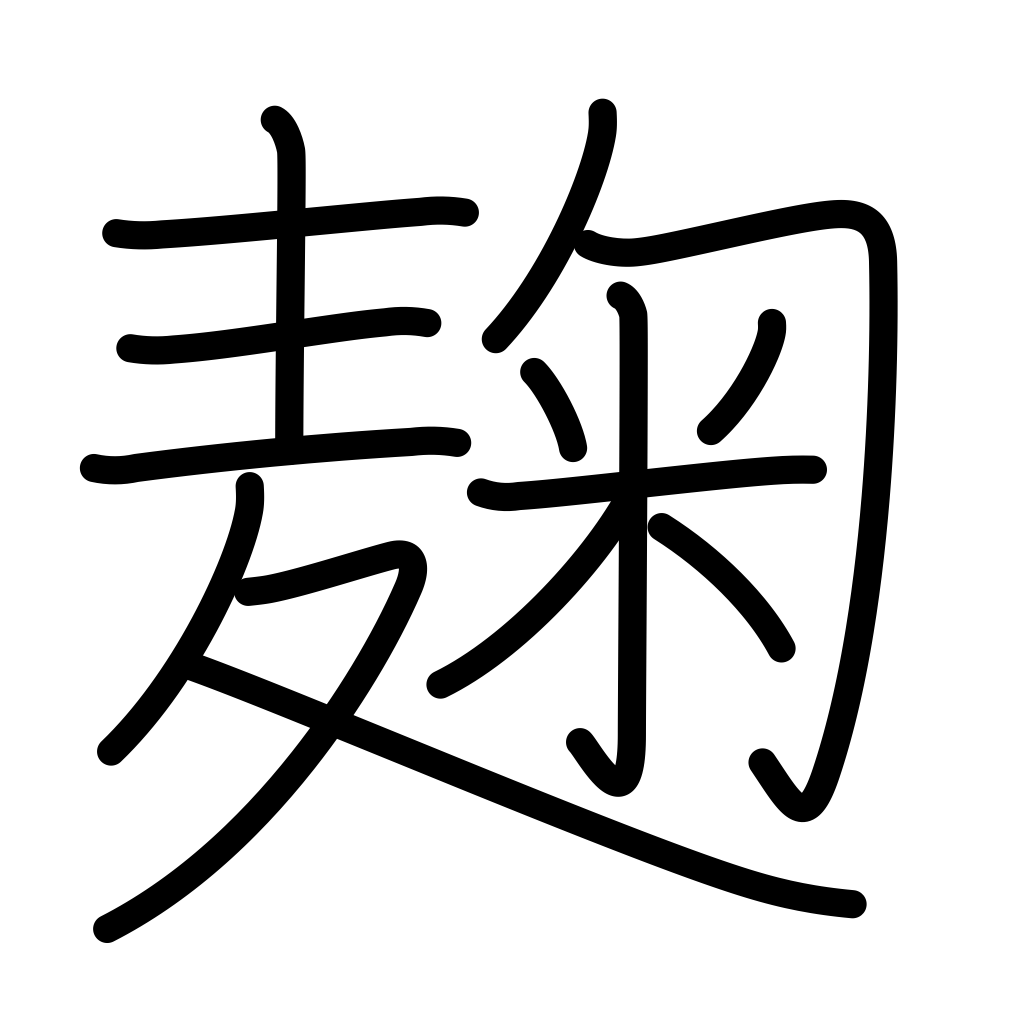
Meaning: malt, yeast